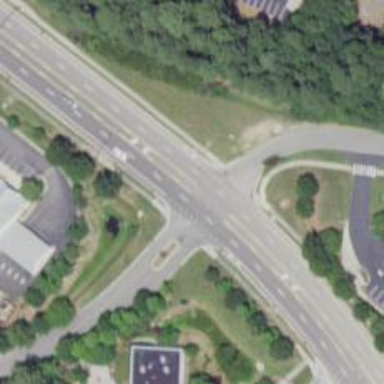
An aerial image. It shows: Unmarked road crossing.